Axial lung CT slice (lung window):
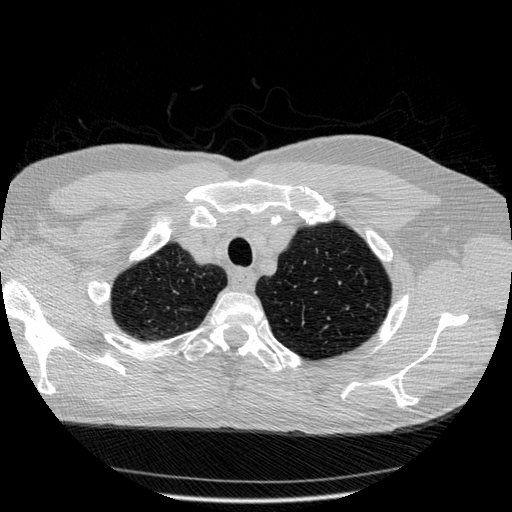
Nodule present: no